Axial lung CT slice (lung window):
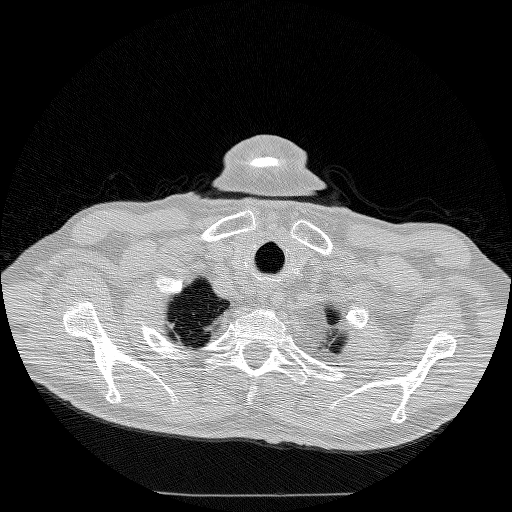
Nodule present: no